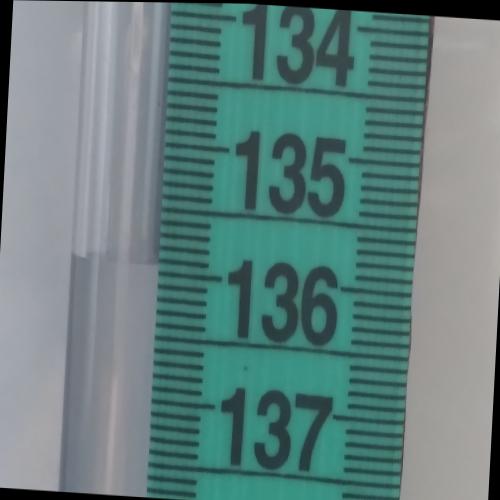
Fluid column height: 135.9 cm